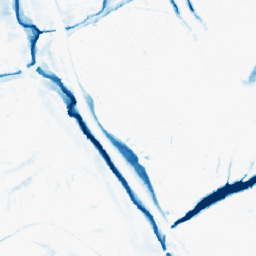
Category: morphological
Decomposition family: morphological
Decomposition parameters: operation: closing
size: 10
Upsampling method: nearest
Upsampling parameters: scale: 2
Upsampling scale: 2